Brain MRI, t1w sequence, axial 2D slice.
Patient: age 42, sex M, weight 78 kg, height 1.78 m
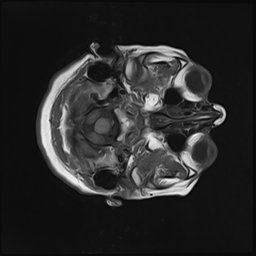